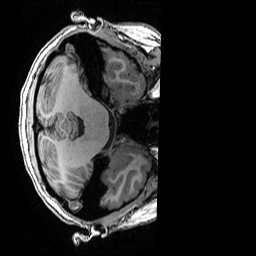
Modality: T1w
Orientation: axial
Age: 21
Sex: female
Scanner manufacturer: ge
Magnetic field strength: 3 T
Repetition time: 0.007 s
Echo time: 0.00342 s